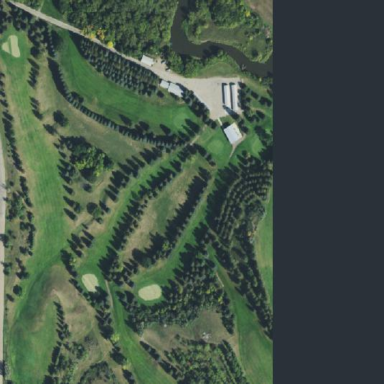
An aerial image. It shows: Golf course.